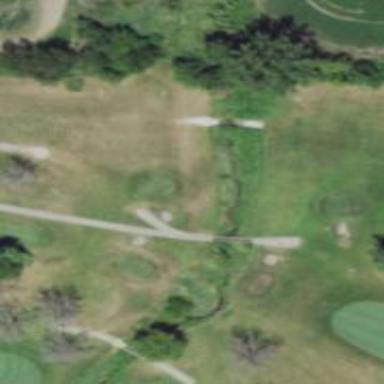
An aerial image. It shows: Service road used as golf cart path.